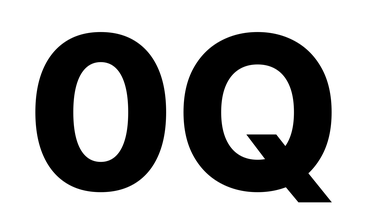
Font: Inter_ExtraBold